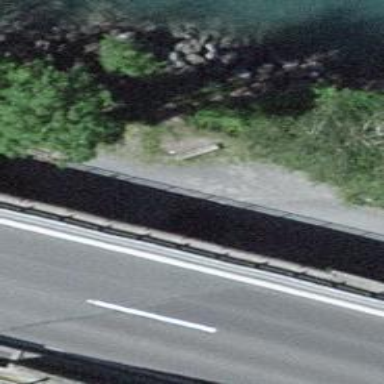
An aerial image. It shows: Brown bench in the vicinity.